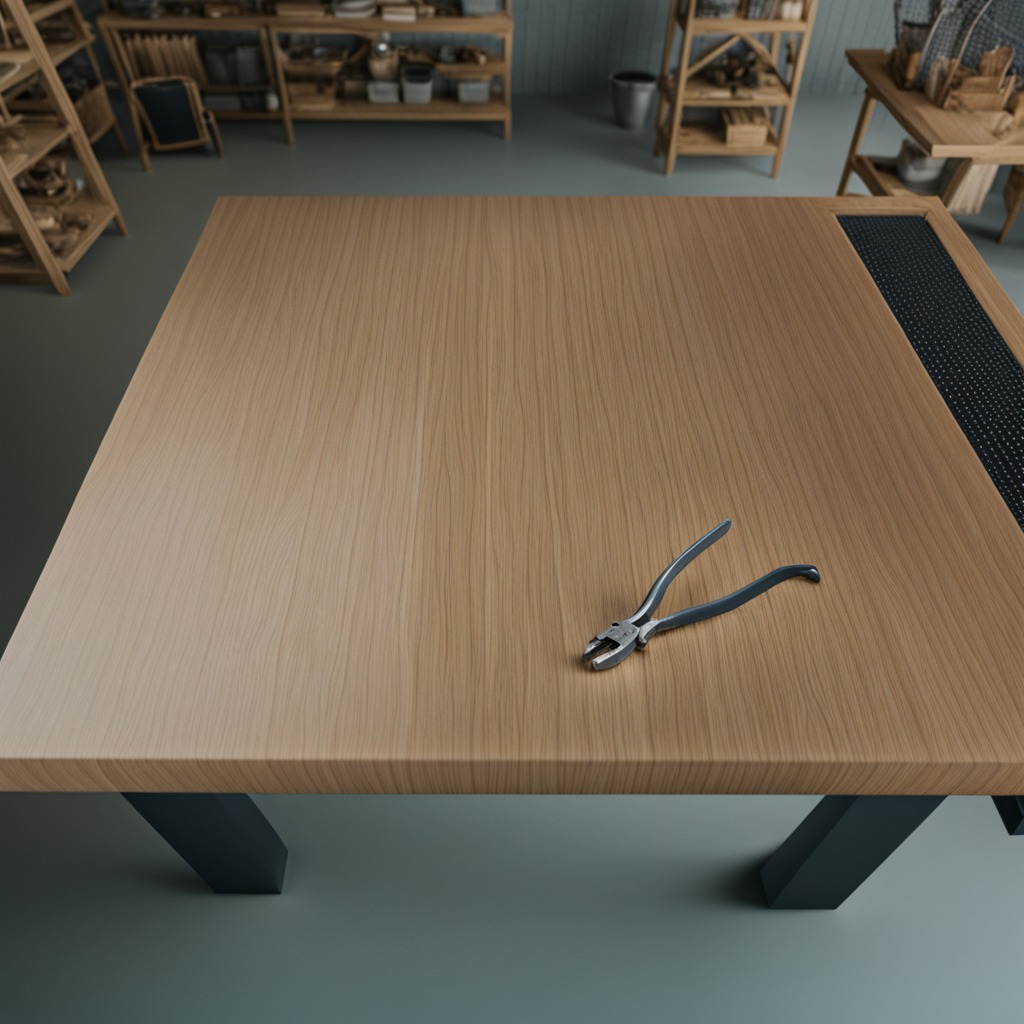
A plier is lying on the workbench inside a coastal fishing gear workshop.